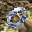
Label: 0